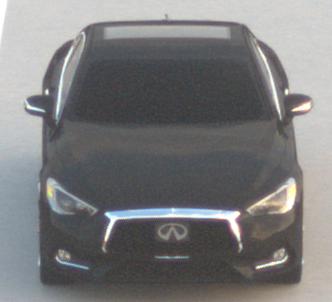
Make: Infiniti
Model: Q60 2.0t
Detailed model: Q60 (V37)
Model produced from: 2016/10
Model produced until: 2018/08
Doors: 2
Color: black
Road condition: dry road
Daytime: sunrise or sunset
Contrast: medium contrast